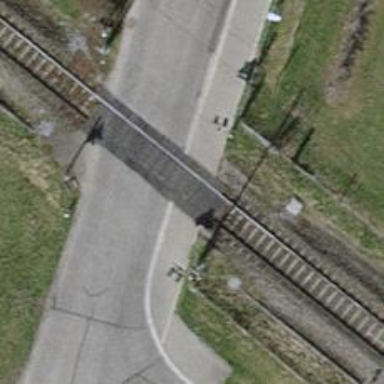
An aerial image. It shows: Double-half barrier at railway crossing.